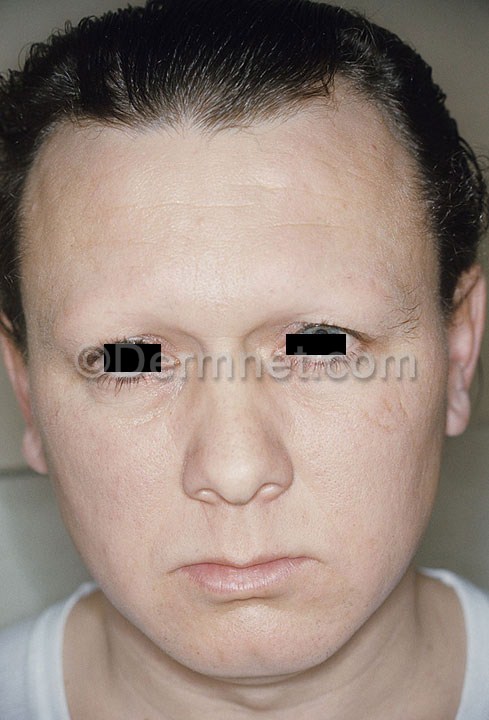
Disease: Nail Fungus and other Nail Disease